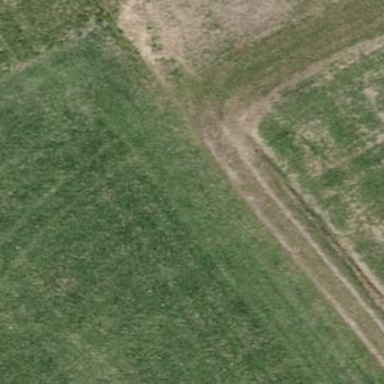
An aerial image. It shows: Agricultural vehicle track with grade 3 grass surface.